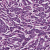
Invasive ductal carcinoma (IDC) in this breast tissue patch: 1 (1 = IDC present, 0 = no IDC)